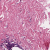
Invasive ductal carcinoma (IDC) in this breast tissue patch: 0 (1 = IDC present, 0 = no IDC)